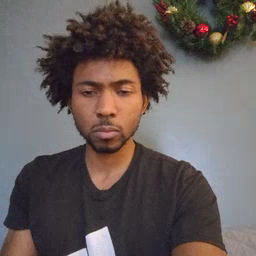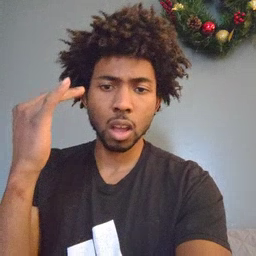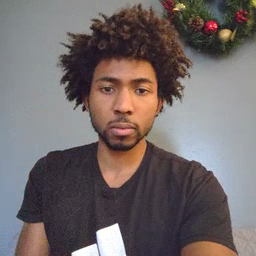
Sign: why